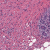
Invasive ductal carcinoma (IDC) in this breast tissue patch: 1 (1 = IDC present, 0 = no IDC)